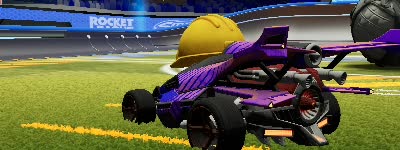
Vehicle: aftershock